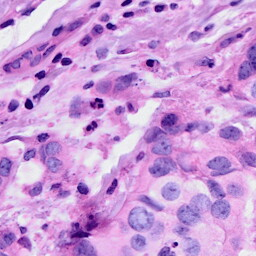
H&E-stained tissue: Breast